Question: Have just started out with EF for Oracle in targeting .Net 4.0.
Have added a ADO.NET Entity Data Model to my project and imported 7 tables that are not complicated. ALL OF THESE HAVE PRIMARY KEYS.
When I look at the model diagram I have a warning message:
> Error 6002: The table/view
'SDRMAN.BIN$p2oWaPic9h7gQAkKPRBwJQ==$0'
does not have a primary key defined.
The key has been inferred and the
definition was created as a read-only
table/view.
I can't figure it out - an it just looks CRAZY!

All these BIN tables. Obviously something has gone wrong here - can anyone guess as to what is going wrong here?
Cheers
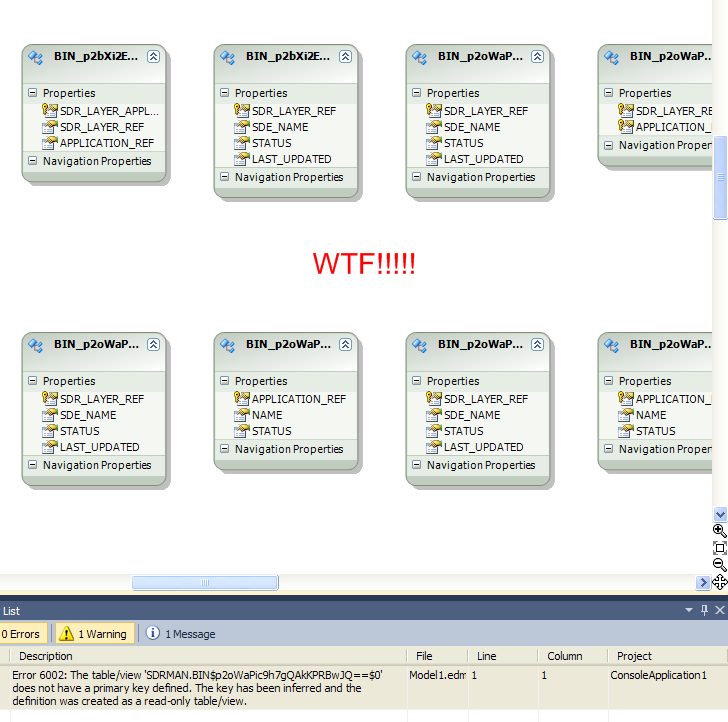
Answer: These "tables" are actually old dropped tables.
By default Oracle does not really drop a table when you run 'DROP TABLE' but moves it to the "recycle bin".
You can either disable the recycle bin or simply purge it to get rid of the old ones:
To permanently delete thos tables use:
'''
purge recyclebin;
'''
You can disable the usage of the recycle bin for your session using:
'''
ALTER SESSION SET recyclebin = OFF;
'''
More details are available in the manual:
<URL>